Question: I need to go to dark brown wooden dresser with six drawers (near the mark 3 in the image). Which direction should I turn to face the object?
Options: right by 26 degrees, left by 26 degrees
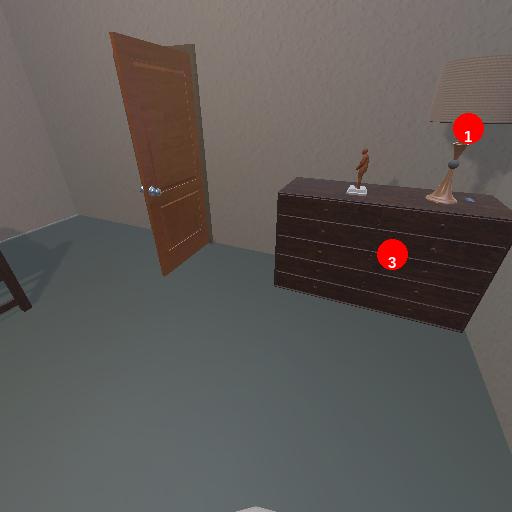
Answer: right by 26 degrees